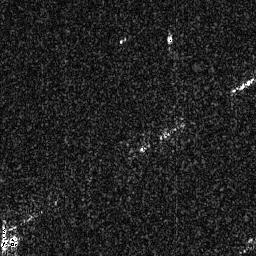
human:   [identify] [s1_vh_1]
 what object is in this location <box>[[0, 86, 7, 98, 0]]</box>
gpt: <ref>1 medium ship at the bottom left</ref>